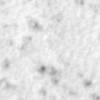
Label: no_change